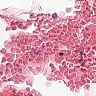
Metastatic tissue present: no